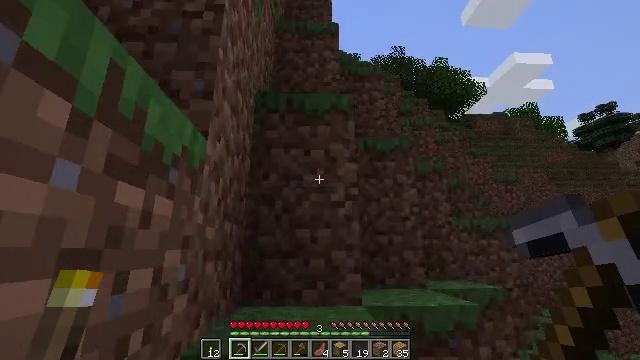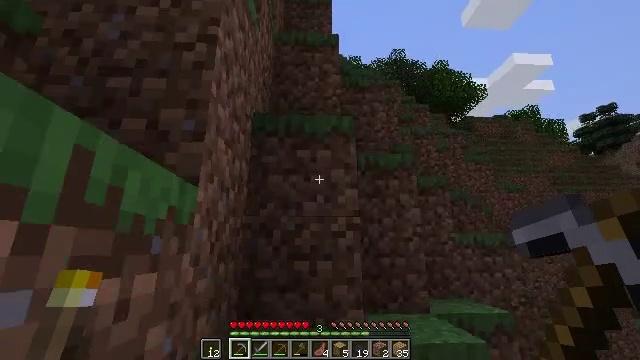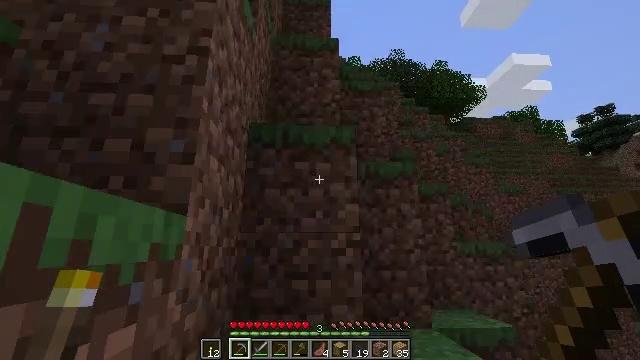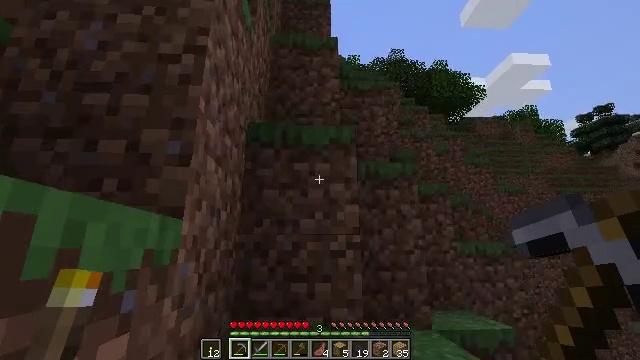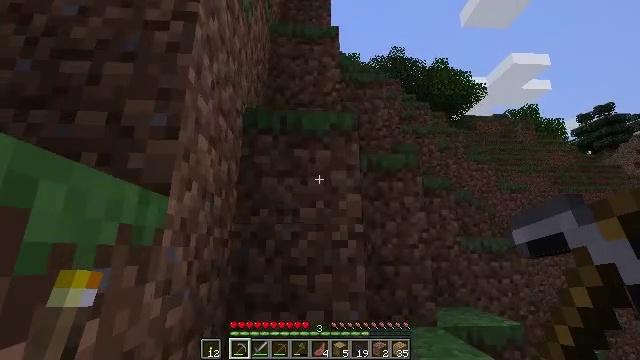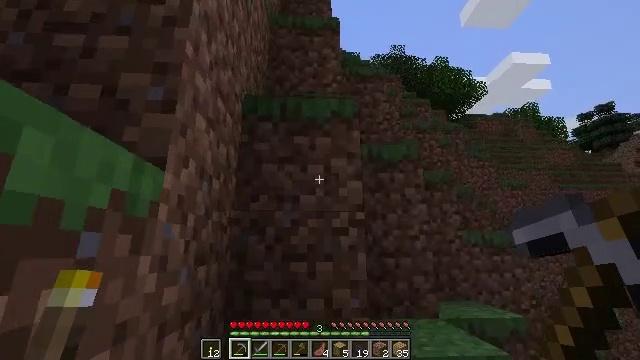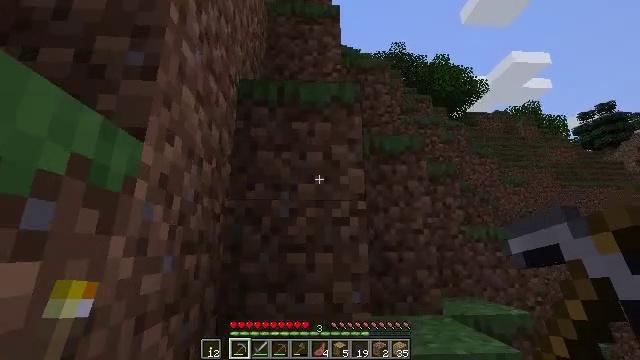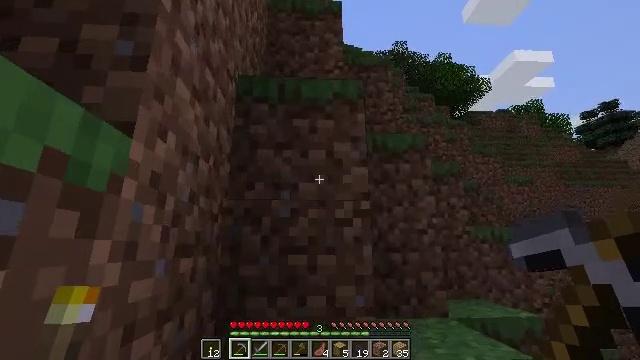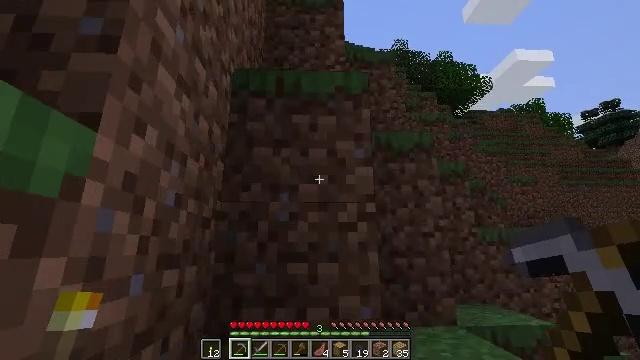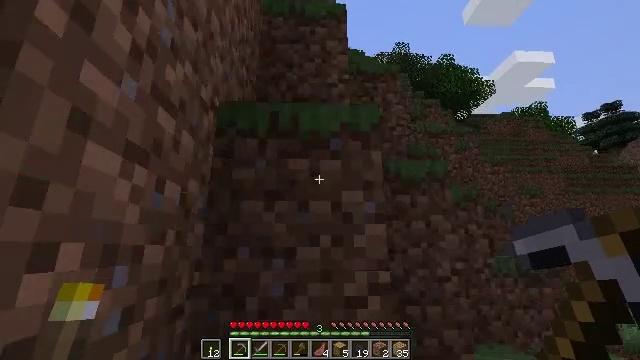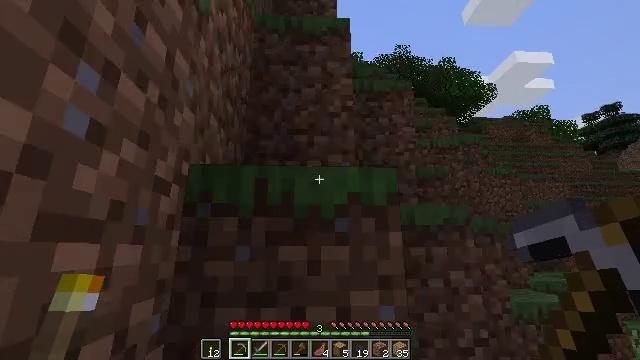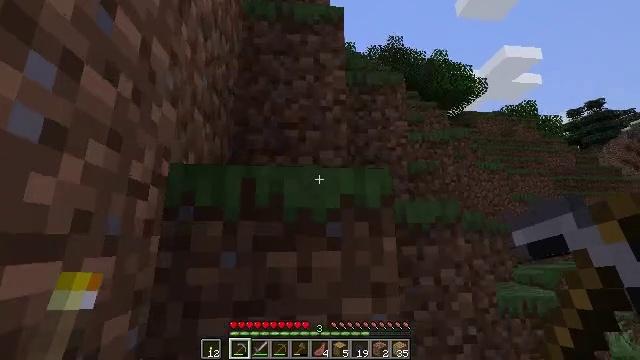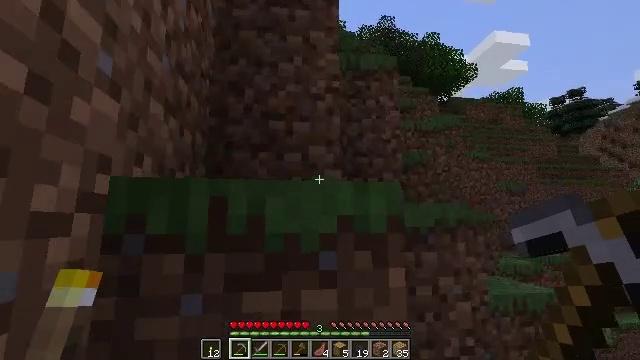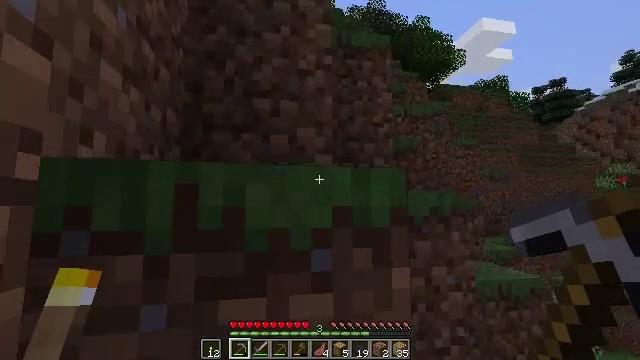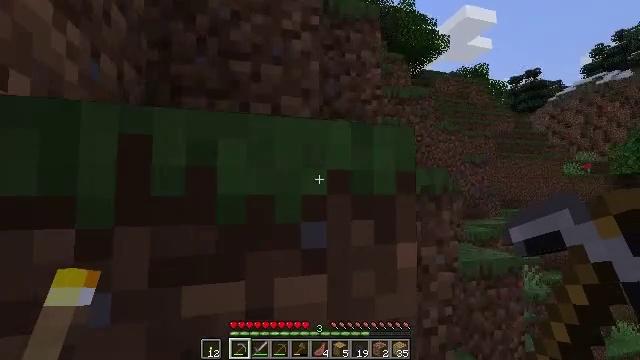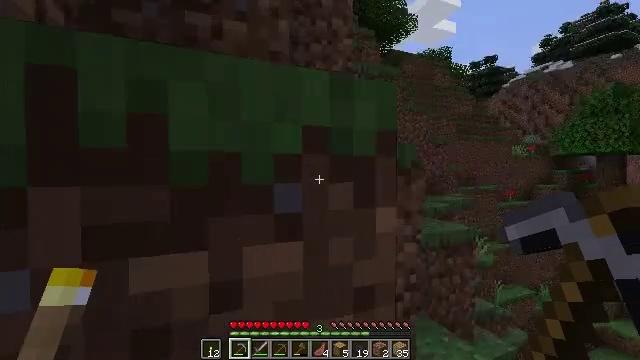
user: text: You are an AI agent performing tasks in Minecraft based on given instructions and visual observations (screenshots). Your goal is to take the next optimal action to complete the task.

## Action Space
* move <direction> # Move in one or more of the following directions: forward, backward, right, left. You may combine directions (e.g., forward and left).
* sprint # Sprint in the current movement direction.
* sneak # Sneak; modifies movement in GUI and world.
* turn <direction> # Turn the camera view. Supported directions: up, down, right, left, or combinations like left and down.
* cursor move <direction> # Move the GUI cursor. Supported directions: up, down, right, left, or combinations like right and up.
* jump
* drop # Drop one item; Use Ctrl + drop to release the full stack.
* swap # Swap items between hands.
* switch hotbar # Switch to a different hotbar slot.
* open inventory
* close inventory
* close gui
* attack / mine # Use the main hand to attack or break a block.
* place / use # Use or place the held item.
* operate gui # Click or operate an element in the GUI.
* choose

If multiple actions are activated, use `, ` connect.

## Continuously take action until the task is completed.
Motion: motion action
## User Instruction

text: Collect the grass block using a shovel.
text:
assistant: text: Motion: move forward, jump
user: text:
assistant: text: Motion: move forward, jump
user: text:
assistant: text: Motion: move forward, jump
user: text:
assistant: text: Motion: move forward, jump
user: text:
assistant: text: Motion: move forward, jump
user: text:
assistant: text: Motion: move forward, jump
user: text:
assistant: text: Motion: move forward, jump
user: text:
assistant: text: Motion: move forward, jump
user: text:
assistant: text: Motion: move forward, jump
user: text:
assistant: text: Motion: move forward, jump
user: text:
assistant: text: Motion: move forward, turn right and down, jump
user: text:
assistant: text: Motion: move forward, turn right and down, jump
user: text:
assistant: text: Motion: move forward, turn right and down, jump
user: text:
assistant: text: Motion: move forward, turn right and down, jump
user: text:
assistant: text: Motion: move forward, turn right and down, jump
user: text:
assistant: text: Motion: move forward, turn right and down, jump
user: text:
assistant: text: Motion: move forward, turn right and down, jump
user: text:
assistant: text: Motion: move forward, turn right, jump
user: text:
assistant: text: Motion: move forward, jump
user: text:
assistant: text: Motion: move forward, jump
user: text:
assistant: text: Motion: move forward, jump
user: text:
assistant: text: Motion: move forward, jump
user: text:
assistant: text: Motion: move forward, jump
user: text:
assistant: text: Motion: move forward, jump
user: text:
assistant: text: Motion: move forward, jump
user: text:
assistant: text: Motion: move forward, jump
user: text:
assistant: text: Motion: move forward, turn left, jump
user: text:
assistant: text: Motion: move forward, turn left, jump
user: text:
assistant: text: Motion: move forward, turn left, jump
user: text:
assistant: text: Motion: move forward, turn left, jump